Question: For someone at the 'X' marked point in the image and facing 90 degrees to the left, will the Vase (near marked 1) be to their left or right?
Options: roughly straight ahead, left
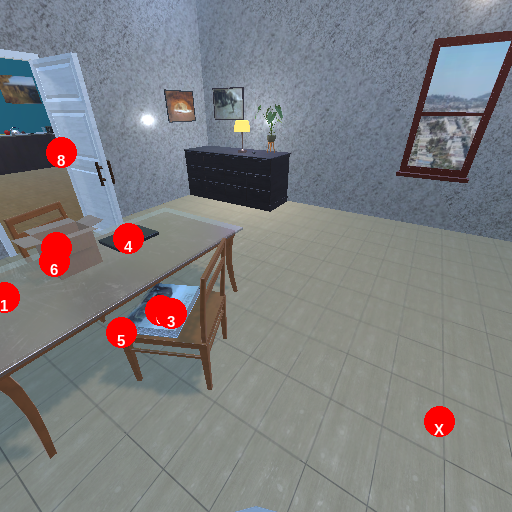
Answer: roughly straight ahead